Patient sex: F
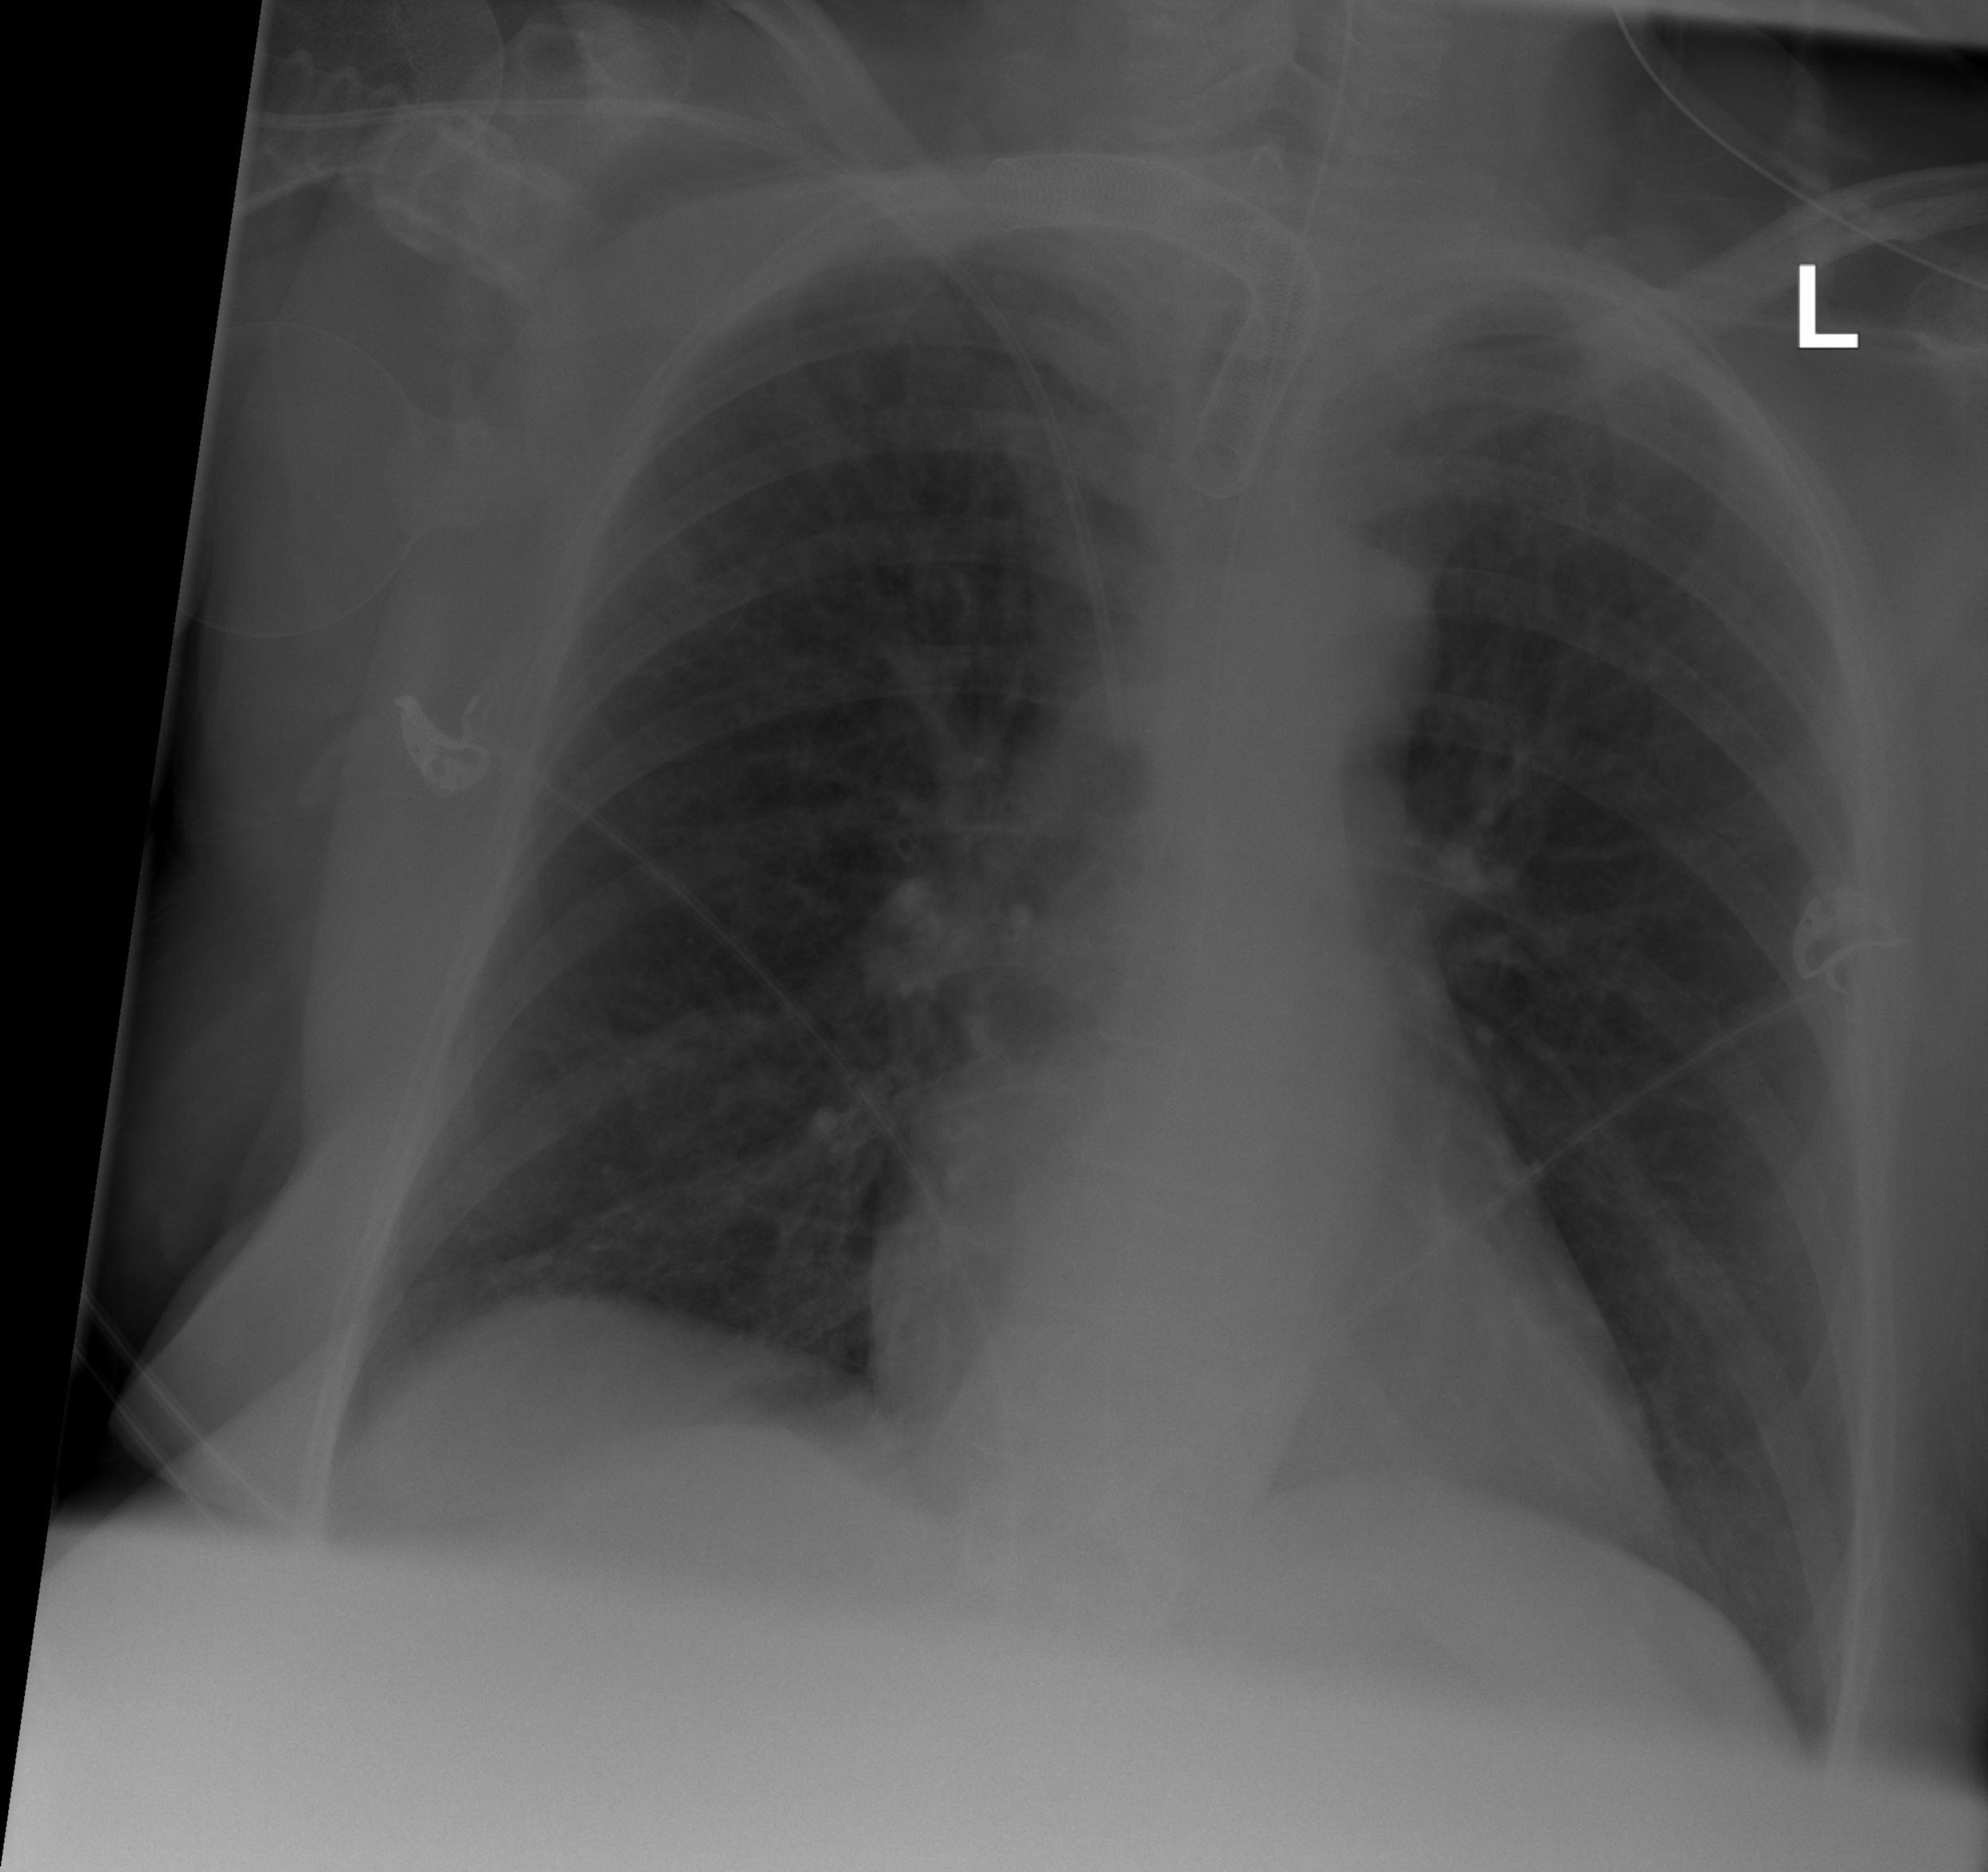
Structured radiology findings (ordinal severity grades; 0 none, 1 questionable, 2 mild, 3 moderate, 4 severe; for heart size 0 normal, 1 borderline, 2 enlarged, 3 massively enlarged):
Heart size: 0
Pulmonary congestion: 2
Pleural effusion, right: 0
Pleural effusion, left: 0
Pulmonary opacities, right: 1
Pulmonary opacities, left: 0
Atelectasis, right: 0
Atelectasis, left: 0